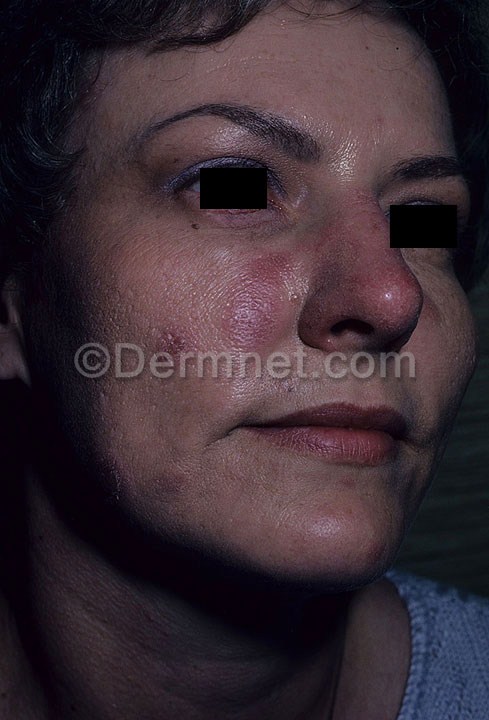
Disease: Exanthems and Drug Eruptions